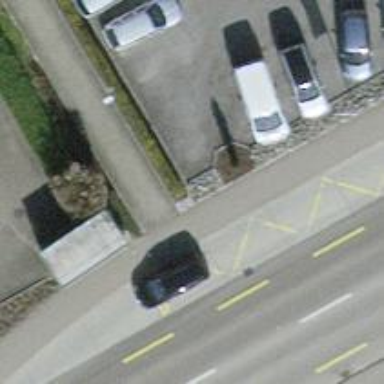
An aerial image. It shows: Bus stop with sheltered platform for public transport.